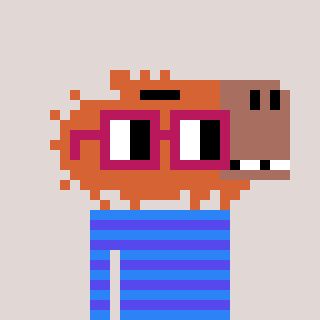
a pixel art character with square dark red glasses, a capybara-shaped head and a computerblue-colored body on a warm background